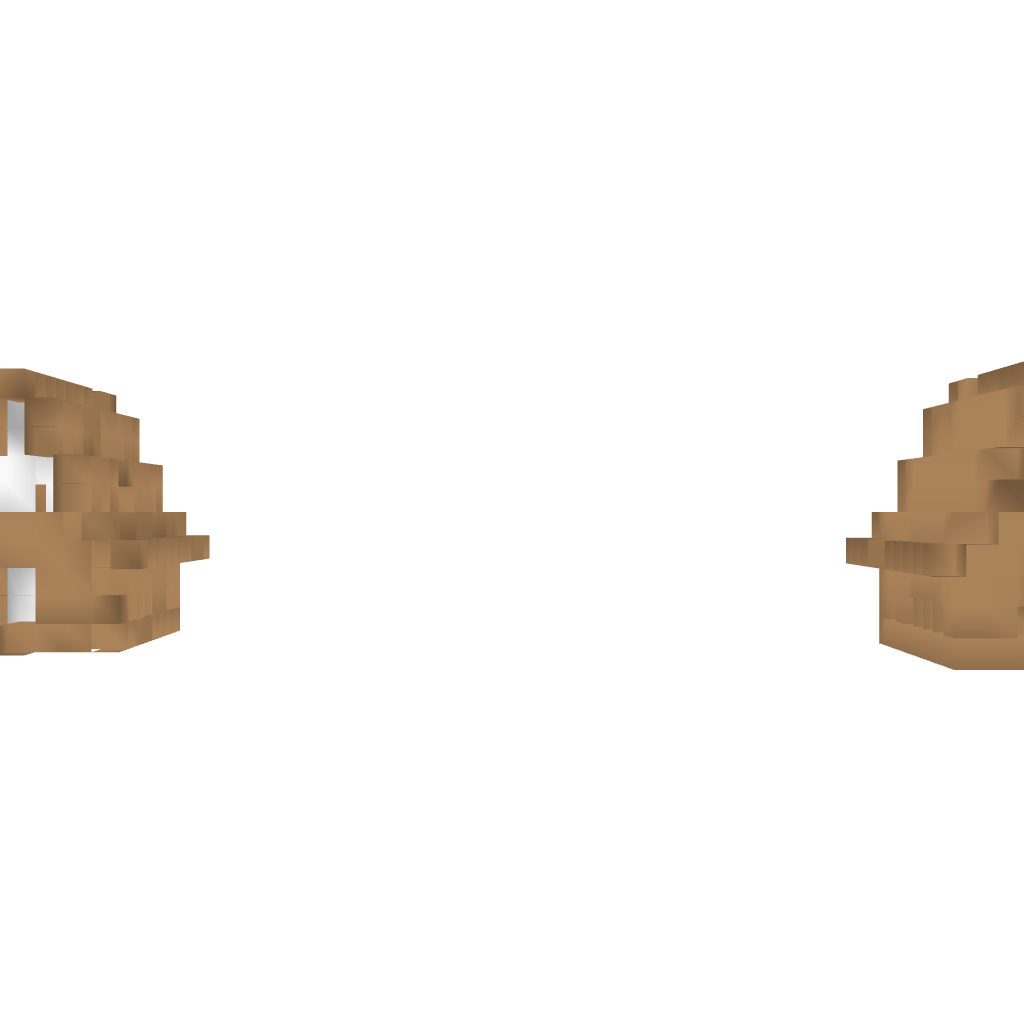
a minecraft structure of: Anti-Griefer House bad low quality